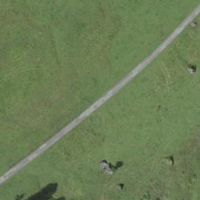
EUNIS habitat code: 23
Species observed at this site:
Silene dioica
Caltha palustris